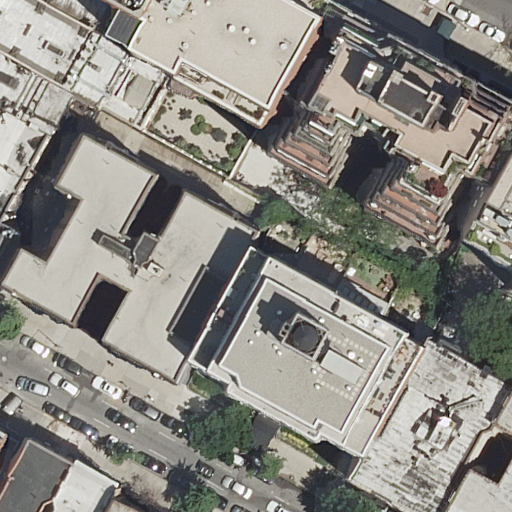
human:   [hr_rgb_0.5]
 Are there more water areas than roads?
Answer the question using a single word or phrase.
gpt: no

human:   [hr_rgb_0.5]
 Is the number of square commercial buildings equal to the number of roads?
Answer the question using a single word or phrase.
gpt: no

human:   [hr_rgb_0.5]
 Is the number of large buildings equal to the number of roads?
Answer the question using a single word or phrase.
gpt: no

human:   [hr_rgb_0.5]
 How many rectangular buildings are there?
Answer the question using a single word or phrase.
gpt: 8

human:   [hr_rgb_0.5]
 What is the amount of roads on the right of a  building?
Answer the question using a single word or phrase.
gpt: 1

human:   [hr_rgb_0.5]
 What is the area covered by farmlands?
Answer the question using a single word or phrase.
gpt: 0m2

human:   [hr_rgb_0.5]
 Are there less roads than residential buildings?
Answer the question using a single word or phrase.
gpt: yes

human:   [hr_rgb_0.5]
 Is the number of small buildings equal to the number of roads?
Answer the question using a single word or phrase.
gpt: no

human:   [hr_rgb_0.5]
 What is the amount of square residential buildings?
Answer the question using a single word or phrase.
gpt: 0

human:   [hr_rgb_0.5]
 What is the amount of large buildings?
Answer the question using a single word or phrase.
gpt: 5

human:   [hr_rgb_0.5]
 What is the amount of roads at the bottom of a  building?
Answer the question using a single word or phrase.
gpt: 1

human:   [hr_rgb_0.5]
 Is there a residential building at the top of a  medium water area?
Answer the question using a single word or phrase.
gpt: no

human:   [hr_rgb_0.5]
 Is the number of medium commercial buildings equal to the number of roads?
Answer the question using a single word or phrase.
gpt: no

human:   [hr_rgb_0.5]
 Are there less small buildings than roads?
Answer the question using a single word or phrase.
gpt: no

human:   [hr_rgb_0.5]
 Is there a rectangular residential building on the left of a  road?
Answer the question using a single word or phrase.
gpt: yes

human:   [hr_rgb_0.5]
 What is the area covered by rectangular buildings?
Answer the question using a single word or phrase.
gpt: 477m2

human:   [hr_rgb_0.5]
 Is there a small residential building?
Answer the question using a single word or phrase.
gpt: yes

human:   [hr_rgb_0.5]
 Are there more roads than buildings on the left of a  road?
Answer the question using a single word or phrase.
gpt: no

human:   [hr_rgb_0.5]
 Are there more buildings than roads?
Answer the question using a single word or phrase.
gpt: yes

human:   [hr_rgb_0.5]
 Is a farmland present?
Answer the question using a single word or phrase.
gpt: no

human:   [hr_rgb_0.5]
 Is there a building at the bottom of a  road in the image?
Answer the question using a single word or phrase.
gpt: yes

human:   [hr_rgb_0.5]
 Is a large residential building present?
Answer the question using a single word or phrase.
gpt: yes

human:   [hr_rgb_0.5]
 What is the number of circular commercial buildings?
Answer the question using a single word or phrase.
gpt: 0

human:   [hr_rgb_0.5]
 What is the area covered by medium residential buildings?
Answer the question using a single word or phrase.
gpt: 785m2

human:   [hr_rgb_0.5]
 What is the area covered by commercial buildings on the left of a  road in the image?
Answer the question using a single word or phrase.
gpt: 0m2

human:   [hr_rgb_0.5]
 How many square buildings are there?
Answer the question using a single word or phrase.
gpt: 0

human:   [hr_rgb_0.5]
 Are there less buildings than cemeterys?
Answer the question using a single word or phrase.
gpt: no

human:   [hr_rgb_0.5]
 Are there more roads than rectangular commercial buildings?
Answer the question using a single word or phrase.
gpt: yes

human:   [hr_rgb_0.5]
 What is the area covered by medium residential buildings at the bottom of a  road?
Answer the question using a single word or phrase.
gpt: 371m2

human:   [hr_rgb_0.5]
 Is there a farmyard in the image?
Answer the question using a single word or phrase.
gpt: no

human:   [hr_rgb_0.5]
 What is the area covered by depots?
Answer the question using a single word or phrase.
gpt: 0m2

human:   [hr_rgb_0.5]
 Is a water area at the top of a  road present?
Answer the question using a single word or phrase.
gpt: no

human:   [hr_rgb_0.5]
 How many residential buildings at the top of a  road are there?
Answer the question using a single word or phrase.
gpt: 10

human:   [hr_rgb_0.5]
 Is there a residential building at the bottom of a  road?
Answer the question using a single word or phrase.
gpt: yes

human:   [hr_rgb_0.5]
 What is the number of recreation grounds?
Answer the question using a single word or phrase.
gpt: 0

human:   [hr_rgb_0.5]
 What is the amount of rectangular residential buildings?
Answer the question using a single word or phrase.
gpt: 8